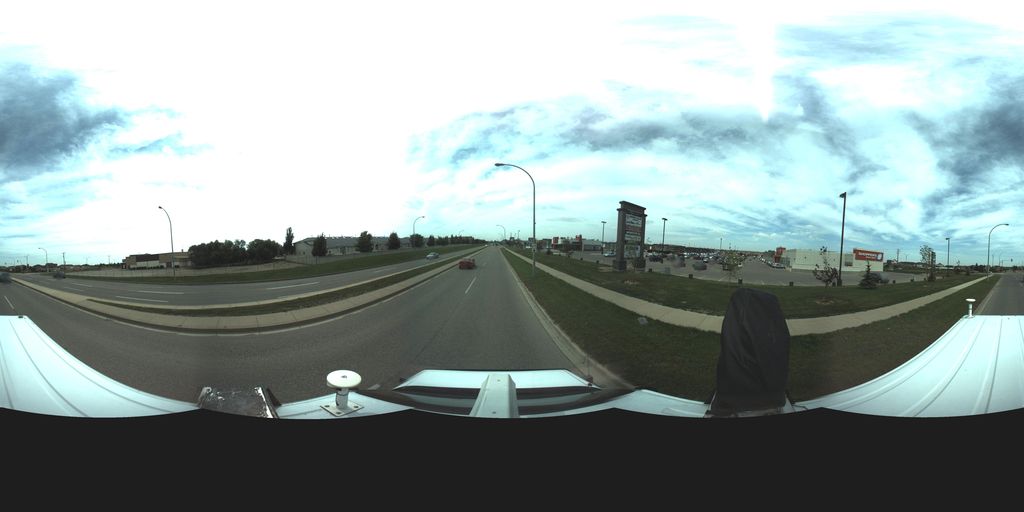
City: saskatoon